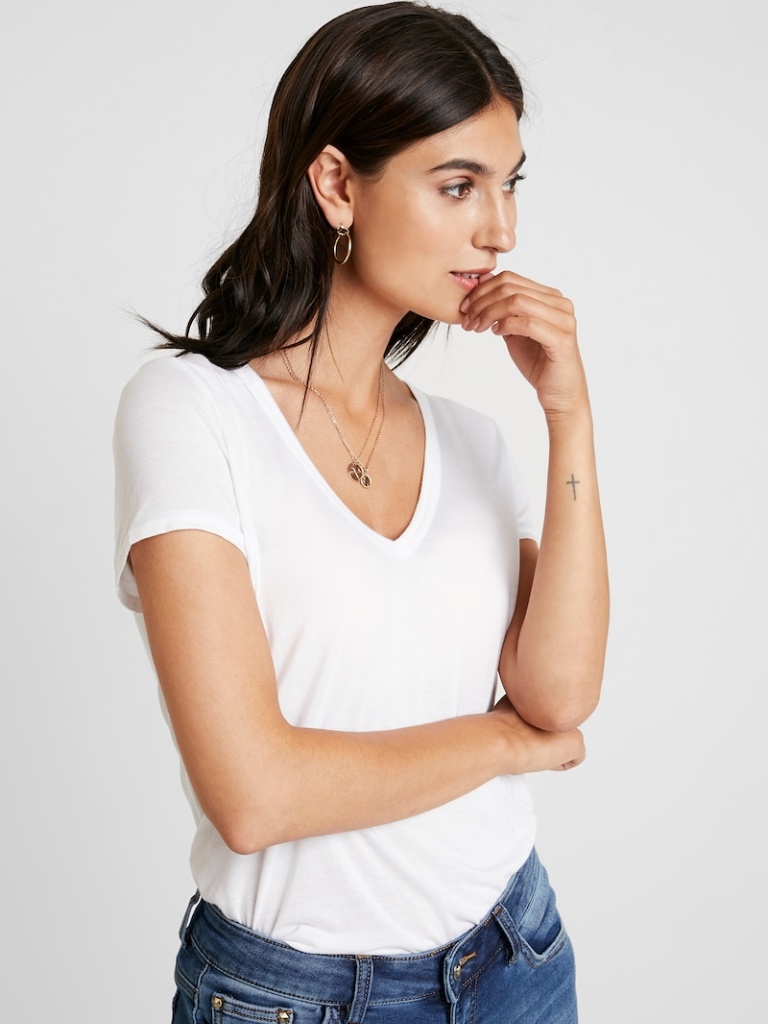
cotton tight short sleeve hip length French Tucked v-neck t-shirt